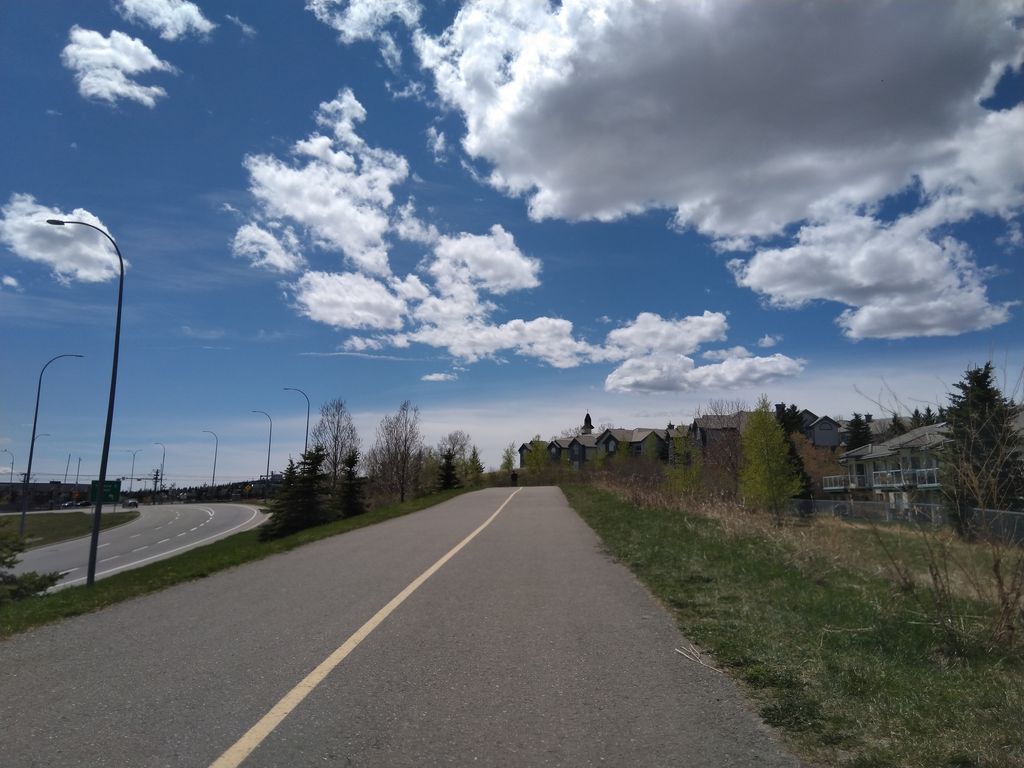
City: calgary